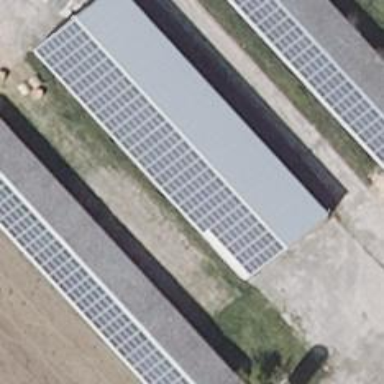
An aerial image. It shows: Solar photovoltaic panel generating electricity through small installation.